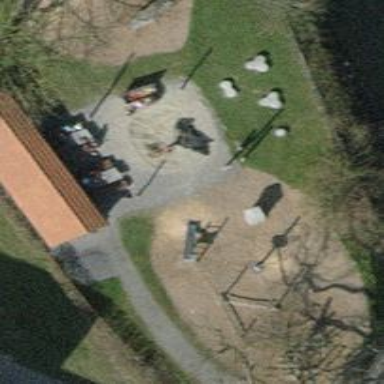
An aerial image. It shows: Playground area for leisure land.